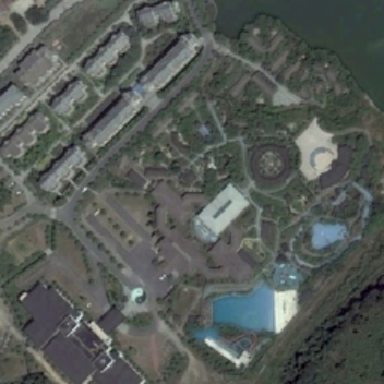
Near the sea is a vast leisure resort .